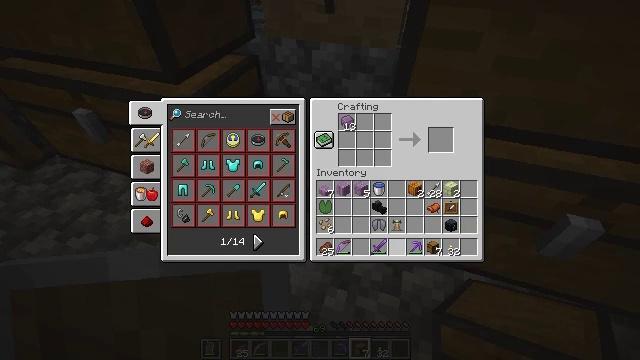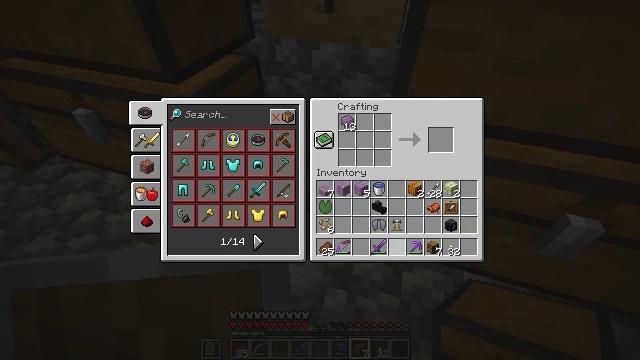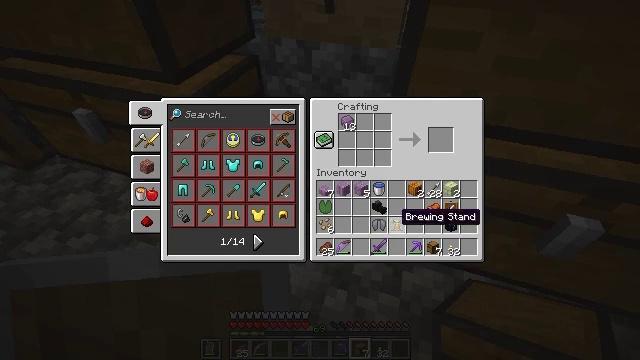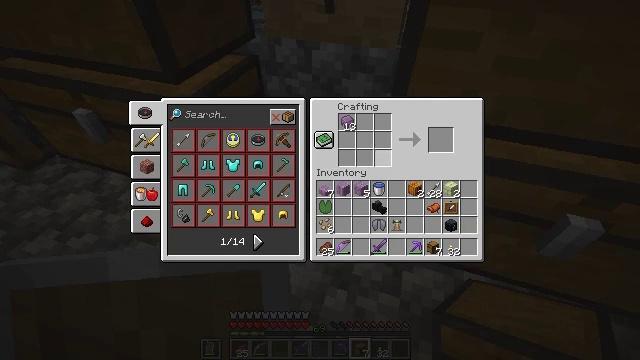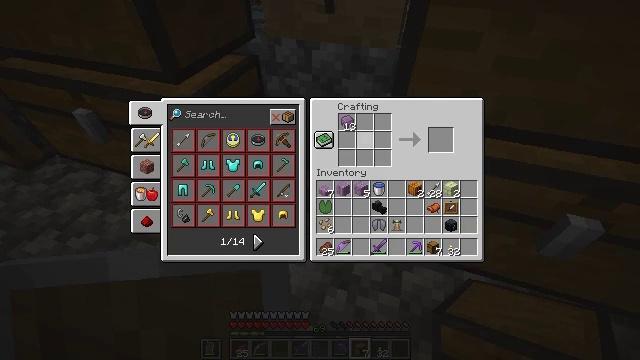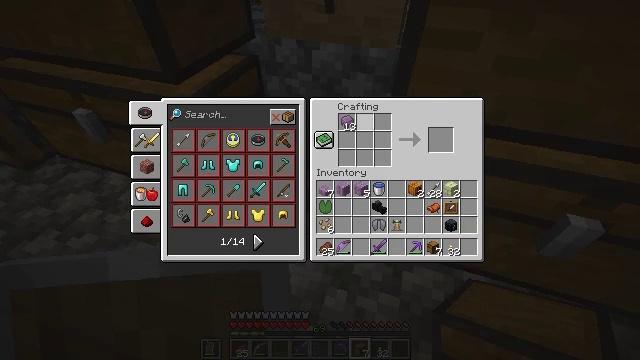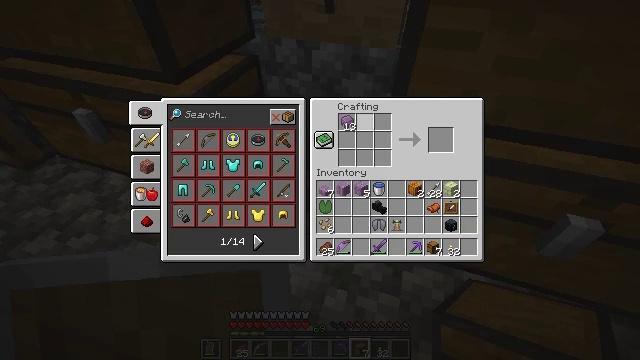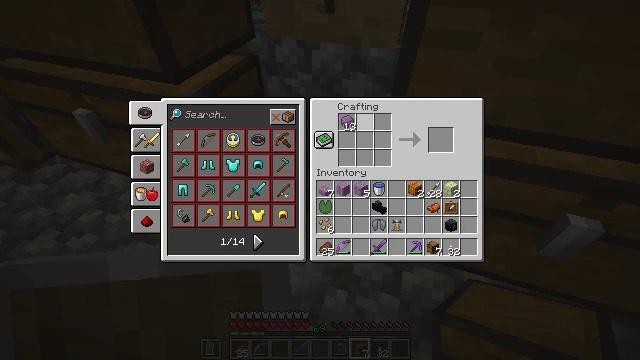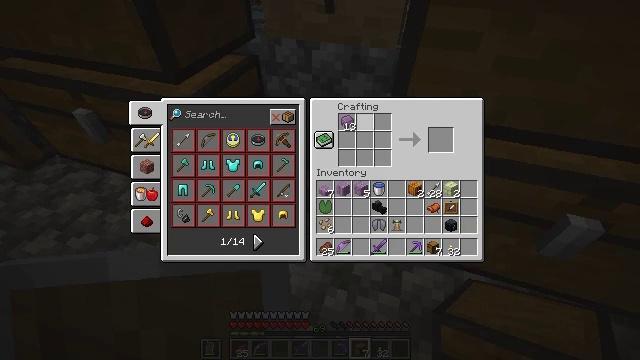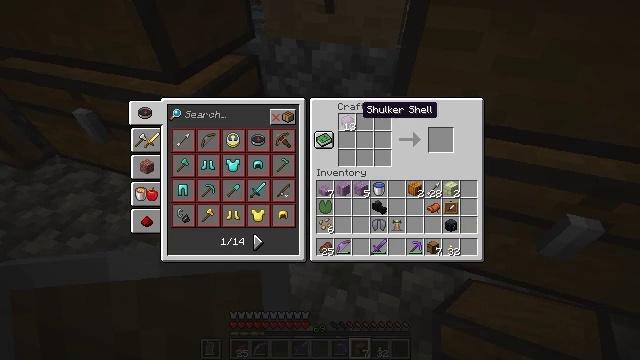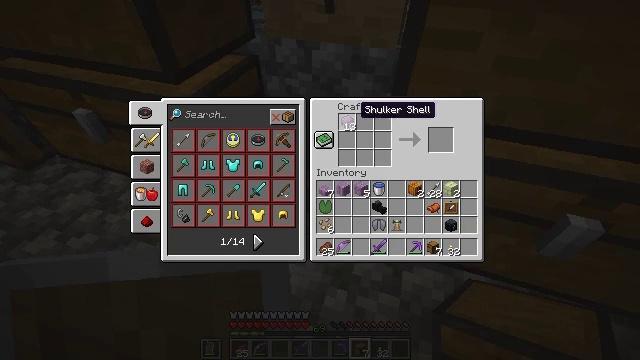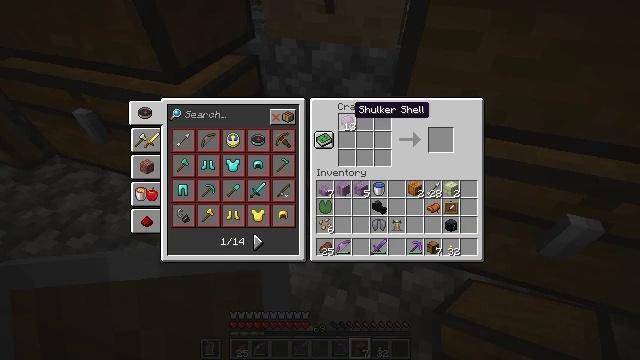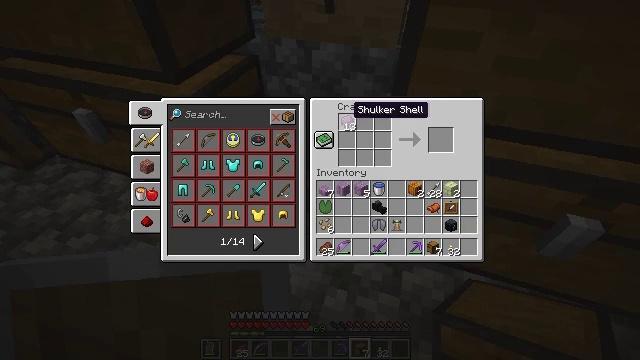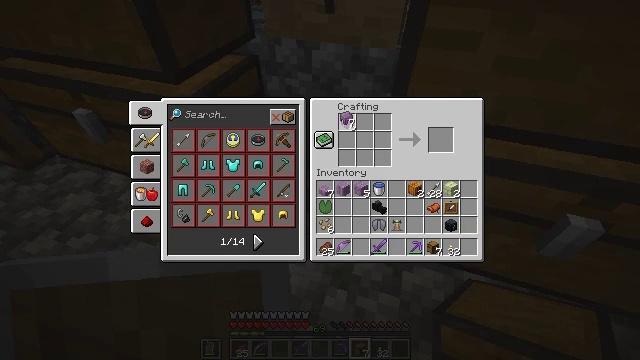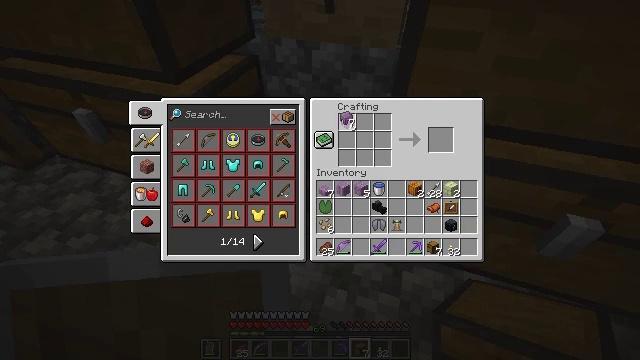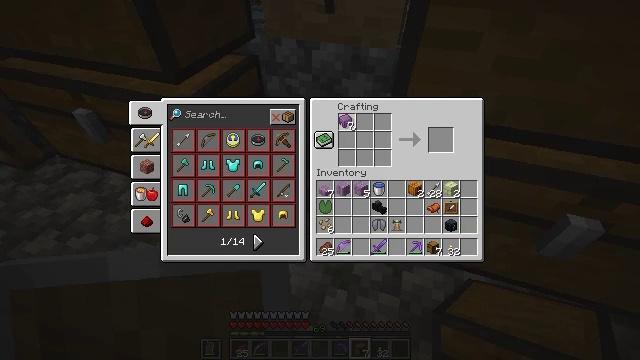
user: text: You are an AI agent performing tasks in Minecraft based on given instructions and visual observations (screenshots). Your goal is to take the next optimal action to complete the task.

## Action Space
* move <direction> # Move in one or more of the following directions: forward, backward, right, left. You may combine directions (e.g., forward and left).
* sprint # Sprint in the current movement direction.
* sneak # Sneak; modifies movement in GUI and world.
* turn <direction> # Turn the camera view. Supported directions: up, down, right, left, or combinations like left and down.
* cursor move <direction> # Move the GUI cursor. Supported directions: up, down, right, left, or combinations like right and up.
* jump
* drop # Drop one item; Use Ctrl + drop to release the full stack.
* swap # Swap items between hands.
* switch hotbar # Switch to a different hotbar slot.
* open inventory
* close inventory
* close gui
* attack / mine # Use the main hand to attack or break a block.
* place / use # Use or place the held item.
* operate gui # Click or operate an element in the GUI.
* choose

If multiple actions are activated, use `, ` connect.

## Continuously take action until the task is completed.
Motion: motion action
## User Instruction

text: Combine a chest and shulker shells to craft a shulker box.
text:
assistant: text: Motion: sneak, use / place
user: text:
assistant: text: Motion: sneak, turn up
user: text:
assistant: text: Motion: sneak, turn left and up
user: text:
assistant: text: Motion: sneak, turn left and up
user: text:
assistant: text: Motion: turn up
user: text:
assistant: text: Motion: no_op
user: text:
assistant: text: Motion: no_op
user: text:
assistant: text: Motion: no_op
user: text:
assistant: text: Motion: no_op
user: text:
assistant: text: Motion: no_op
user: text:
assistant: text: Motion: no_op
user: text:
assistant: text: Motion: no_op
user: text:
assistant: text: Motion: use / place
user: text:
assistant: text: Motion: use / place
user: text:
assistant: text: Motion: use / place
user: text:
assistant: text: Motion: turn down
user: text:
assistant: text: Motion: turn down
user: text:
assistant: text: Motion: turn down
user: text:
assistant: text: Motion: turn down
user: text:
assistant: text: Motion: no_op
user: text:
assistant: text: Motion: no_op
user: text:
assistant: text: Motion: attack / mine
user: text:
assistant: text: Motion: attack / mine
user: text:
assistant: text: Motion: no_op
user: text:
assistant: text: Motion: no_op
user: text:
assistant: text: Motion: no_op
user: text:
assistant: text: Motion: no_op
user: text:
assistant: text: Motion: no_op
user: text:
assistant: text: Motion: no_op
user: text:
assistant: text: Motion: no_op